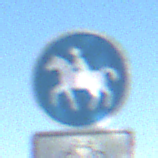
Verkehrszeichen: Reitweg
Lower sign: EinspurigeFahrzeugeFrei5
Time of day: Midday
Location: Outdoor (Nature)
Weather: Clear
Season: NotSpecified
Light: Natural